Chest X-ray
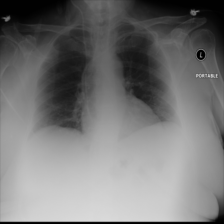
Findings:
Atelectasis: negative
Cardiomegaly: negative
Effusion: negative
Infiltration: negative
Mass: negative
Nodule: negative
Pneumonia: negative
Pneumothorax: negative
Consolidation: negative
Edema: negative
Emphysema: negative
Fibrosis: negative
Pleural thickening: negative
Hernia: negative